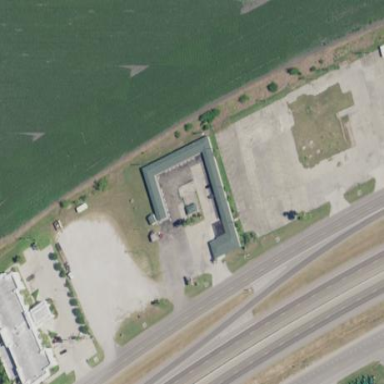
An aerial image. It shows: Building that is motel.